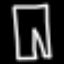
Label: pants